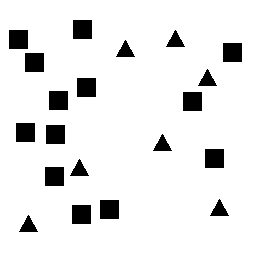
Squares: 13
Triangles: 7
Stars: 0
Total shapes: 20